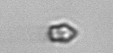
Label: Heterocapsa_rotundata